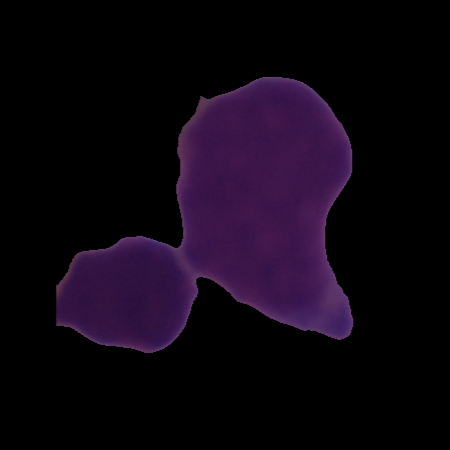
Label: healthy